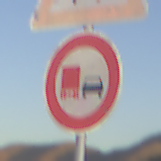
Verkehrszeichen: UeberholverbotKraftfahrzeuge
Zusatzzeichen oben: FussgaengerLinks
Umgebung: Outdoor, Nature
Tageszeit: SunriseSunset
Wetter: Clear
Licht: Natural
Jahreszeit: NotSpecified
Kontrast: HighContrast